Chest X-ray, PA view. Patient: 93 years old, sex M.
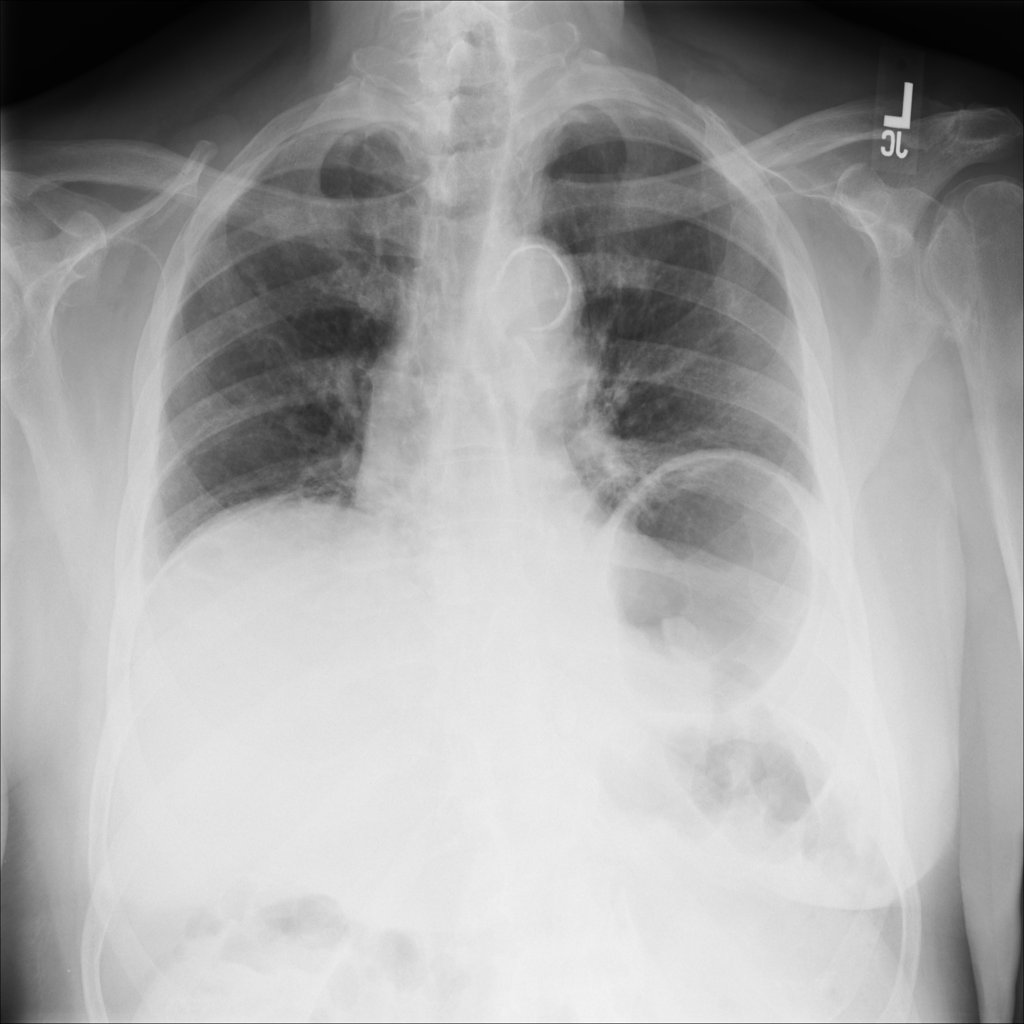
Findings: No Finding